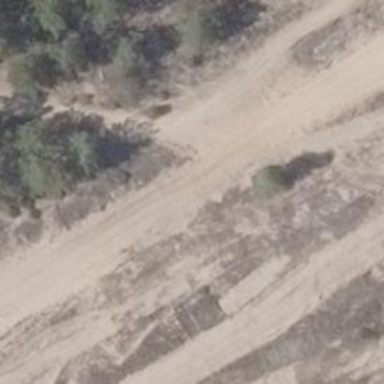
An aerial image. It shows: Sandy path with track grade of 4.